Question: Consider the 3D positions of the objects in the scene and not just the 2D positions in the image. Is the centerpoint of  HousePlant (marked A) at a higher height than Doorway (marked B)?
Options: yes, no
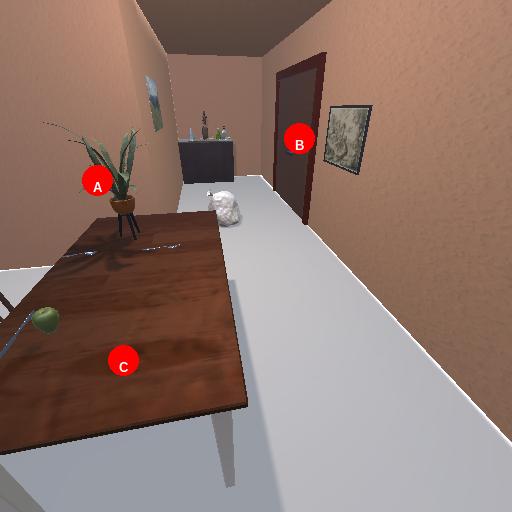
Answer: yes